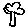
Label: tree